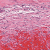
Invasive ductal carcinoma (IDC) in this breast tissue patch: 1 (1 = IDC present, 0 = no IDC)